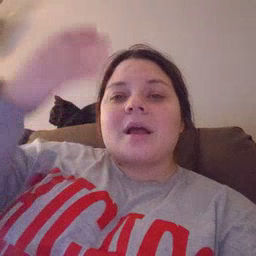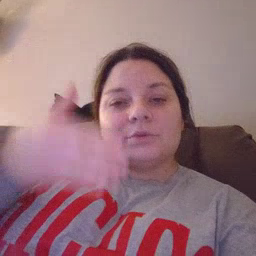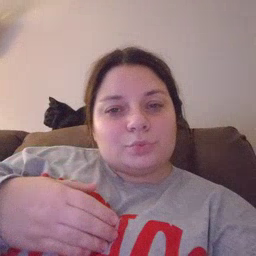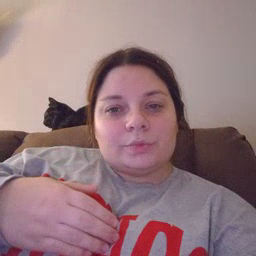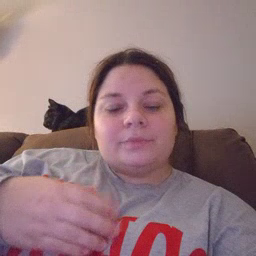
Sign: glasswindow